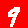
Digit: 9